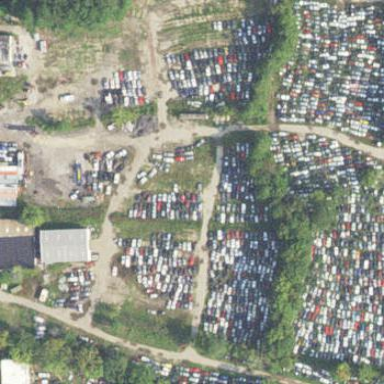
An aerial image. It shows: Scrap yard situated in industrial area.